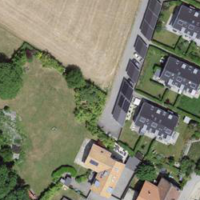
EUNIS habitat code: 55
Species observed at this site:
Grus grus